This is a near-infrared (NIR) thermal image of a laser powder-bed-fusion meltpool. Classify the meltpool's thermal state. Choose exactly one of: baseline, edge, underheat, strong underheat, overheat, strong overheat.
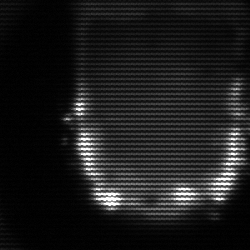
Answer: baseline